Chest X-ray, AP view. Patient: 37 years old, sex F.
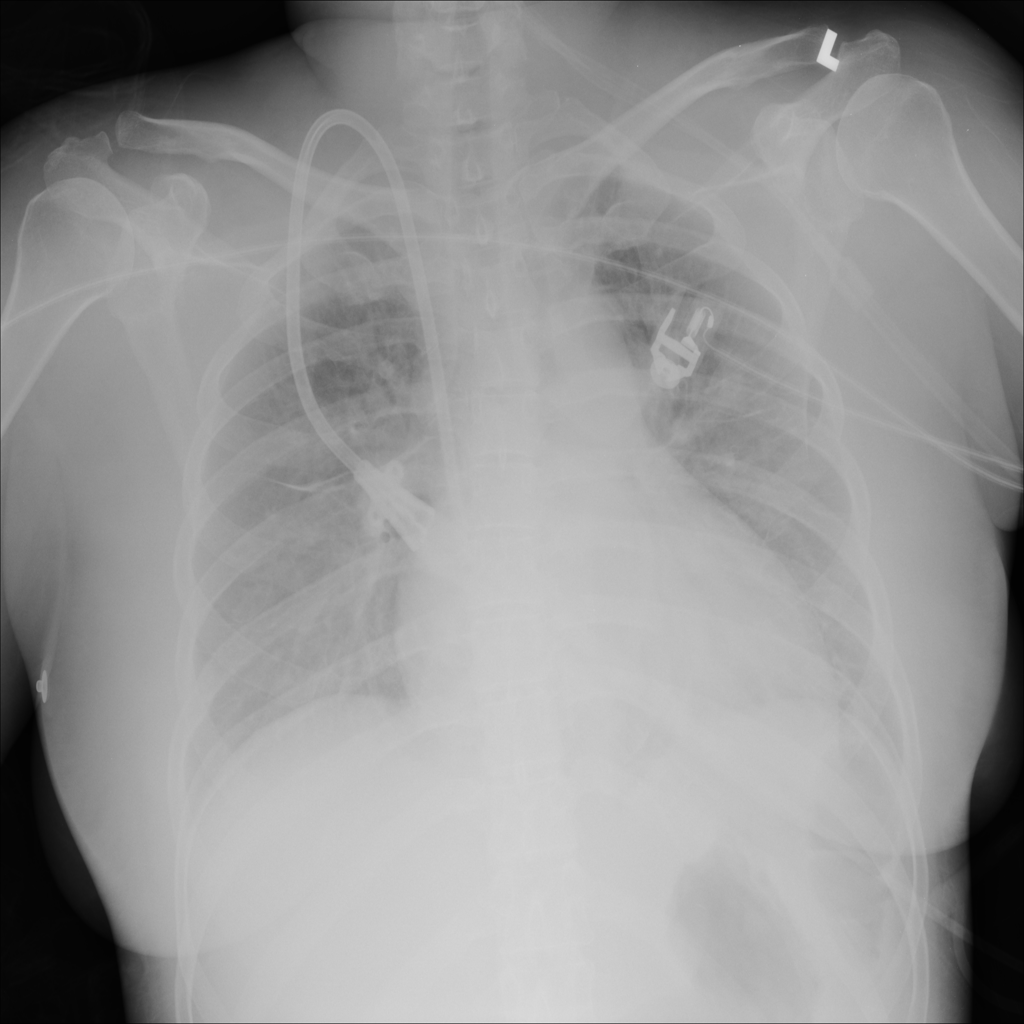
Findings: No Finding